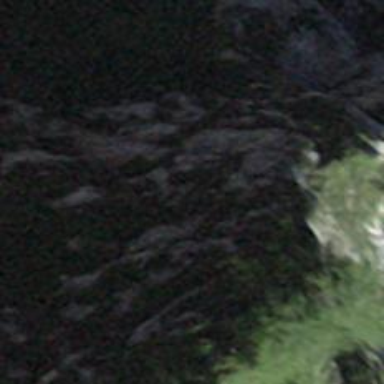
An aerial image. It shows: Natural cliff.